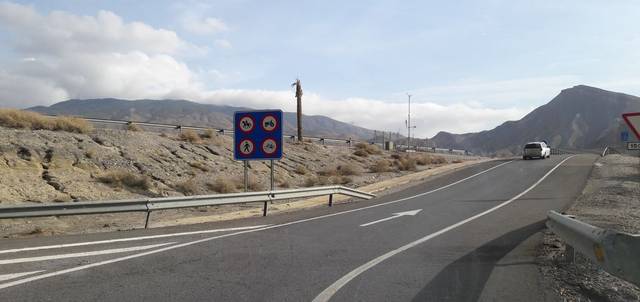
Region: Spain
Coordinates: 37.019, -2.445